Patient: sex F, age 65
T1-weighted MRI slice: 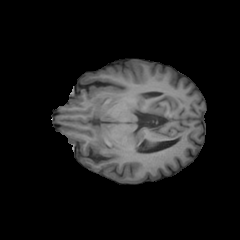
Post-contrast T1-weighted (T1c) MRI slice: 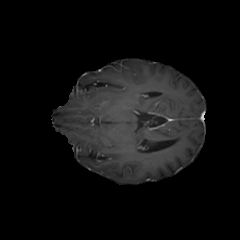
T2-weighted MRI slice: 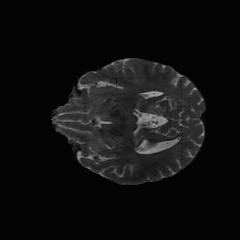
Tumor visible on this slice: no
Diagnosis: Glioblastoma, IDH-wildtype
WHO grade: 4